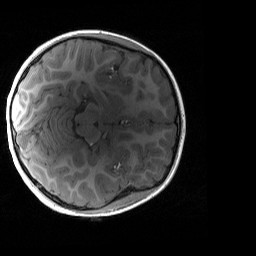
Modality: T1w
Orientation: axial
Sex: female
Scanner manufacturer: siemens
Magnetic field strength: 3 T
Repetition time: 1.9 s
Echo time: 0.00243 s